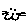
Label: cat